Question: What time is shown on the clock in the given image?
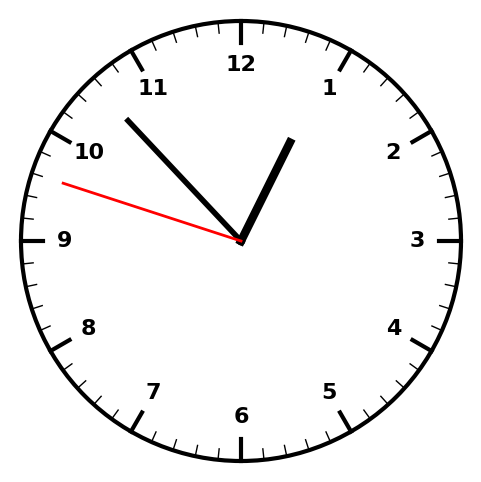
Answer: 12:52:48